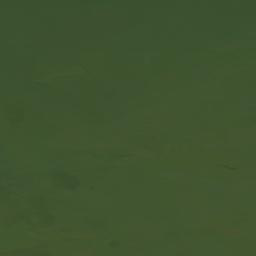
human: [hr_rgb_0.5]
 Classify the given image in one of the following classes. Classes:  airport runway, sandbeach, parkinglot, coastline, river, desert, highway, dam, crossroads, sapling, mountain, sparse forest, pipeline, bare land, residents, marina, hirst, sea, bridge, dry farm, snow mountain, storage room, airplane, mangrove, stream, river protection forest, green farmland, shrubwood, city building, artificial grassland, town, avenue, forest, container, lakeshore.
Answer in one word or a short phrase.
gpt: sea